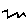
Label: zigzag